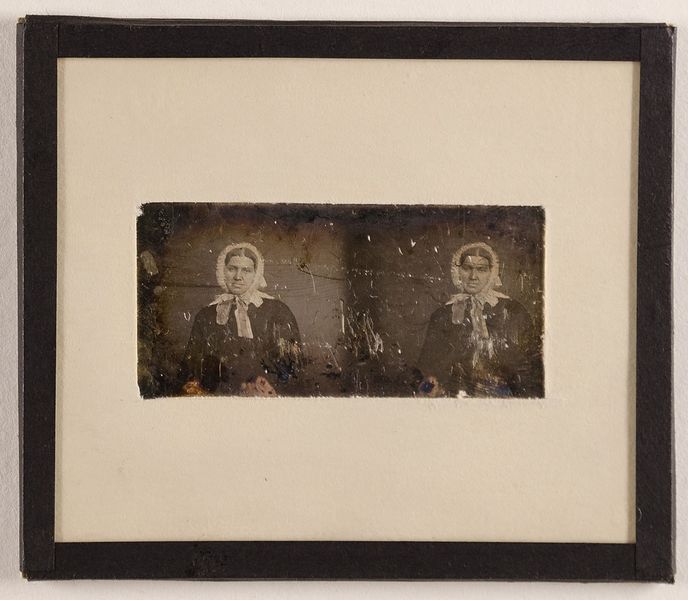
Titel: Unbekannte Frau
Standort: Hamburg
Institution: Museum für Kunst und Gewerbe Hamburg
Schlagwörter: frau, haube, portrait, kopfbedeckung, foto, fotografie, photographie, photo, lichtbild, daguerreotypie, bildwerke, angewandte und bildende kunst, hessische systematik, porträt, porträtfotografie, porträtphotographie, hüftbild